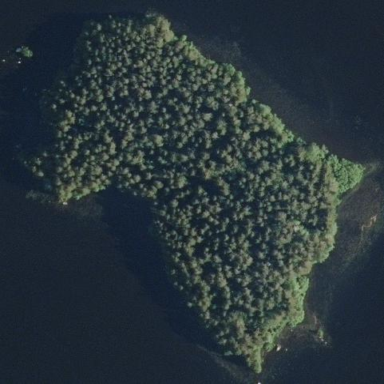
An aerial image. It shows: Island.